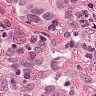
Metastatic tissue present: yes